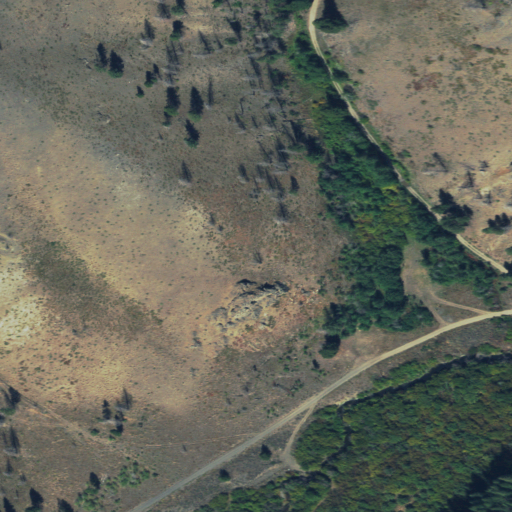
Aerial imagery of valley in Idaho named Panther Gulch containing shrub, evergreen forest, woody wetlands, grassland, and herbaceous wetlands